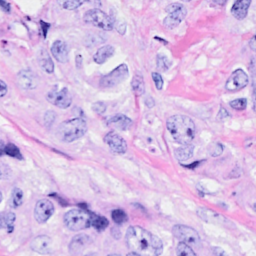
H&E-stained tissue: Breast